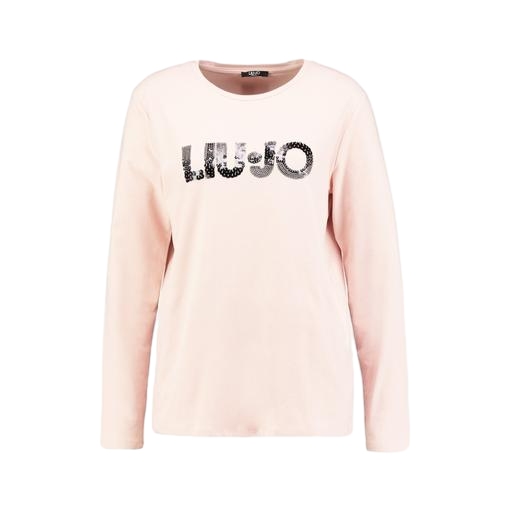
ls tee, longsleeve t-shirt, pink long-sleeve t-shirt, white background